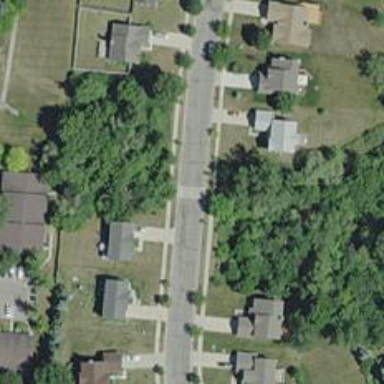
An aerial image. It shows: Residential road with separate asphalt sidewalk.